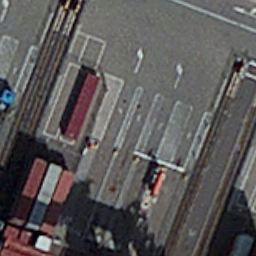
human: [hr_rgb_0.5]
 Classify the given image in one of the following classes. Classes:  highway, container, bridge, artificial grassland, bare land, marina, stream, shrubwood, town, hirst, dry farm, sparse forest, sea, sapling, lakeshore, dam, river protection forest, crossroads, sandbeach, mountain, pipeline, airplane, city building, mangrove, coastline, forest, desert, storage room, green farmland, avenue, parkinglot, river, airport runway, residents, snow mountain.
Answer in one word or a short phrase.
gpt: container